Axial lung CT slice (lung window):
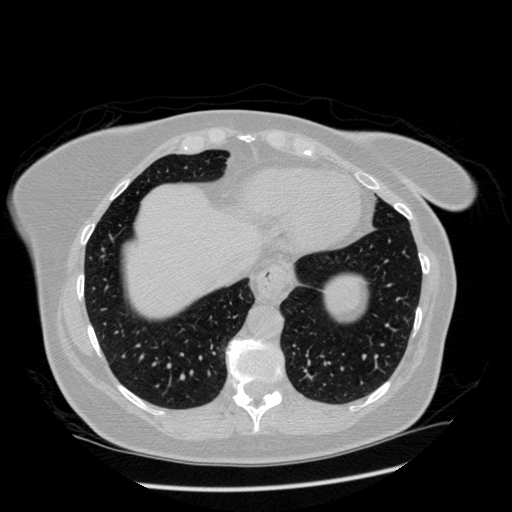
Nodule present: no